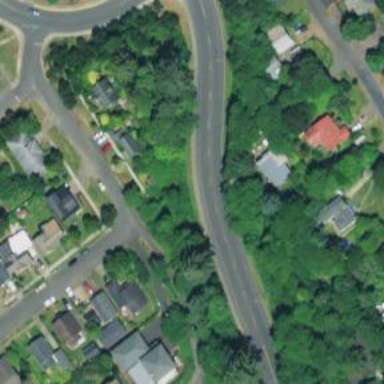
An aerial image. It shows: Secondary road.